Question: I'm working on a members only site where I have a parallax scrolling going on, 5 background pictures long (vertical). On the top div, picture number 1, I would like to have a nice looking form scrolling horizontal. I have found two-three examples of small boxes, but my goal is to have a centered full screen form, non of the examples i found are full width. For each step of the form I need to store the information and on the last step of the form upload the information from all other steps.
An example of my thoughts can be found below. My questions are "can vertical och horizontal scrolling work together?" and can the information from the form be saved during a click to the next slide? And also this should be done in a responsive design, that is another part that I can't find any examples for. All tips and inputs are very appreciated!

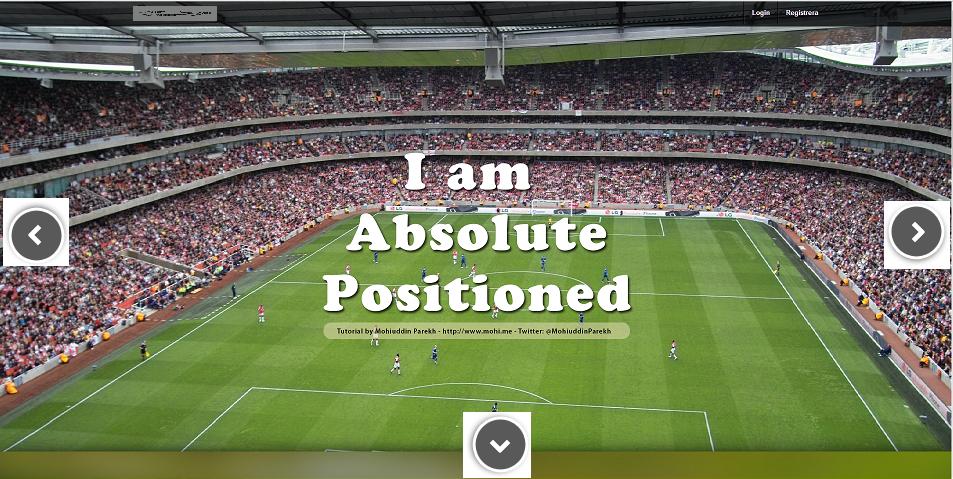
Answer: Here is an example that sounds like <URL>. In this example you don't have to worry about saving data through different pages. Read up on the manual on Rhinosliders webpage to see how you could tweek it. Just change
> to
and adjust the form to center it ;)
The responsive part is working, but as far as I can tell, you would have to reload the page after changing the screen size.